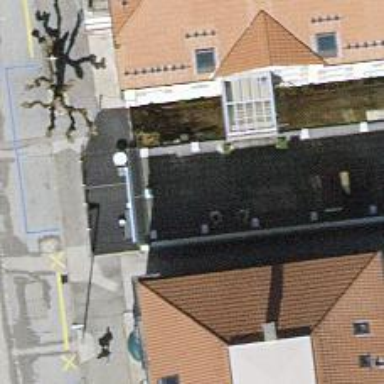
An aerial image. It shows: Restaurant.